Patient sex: M
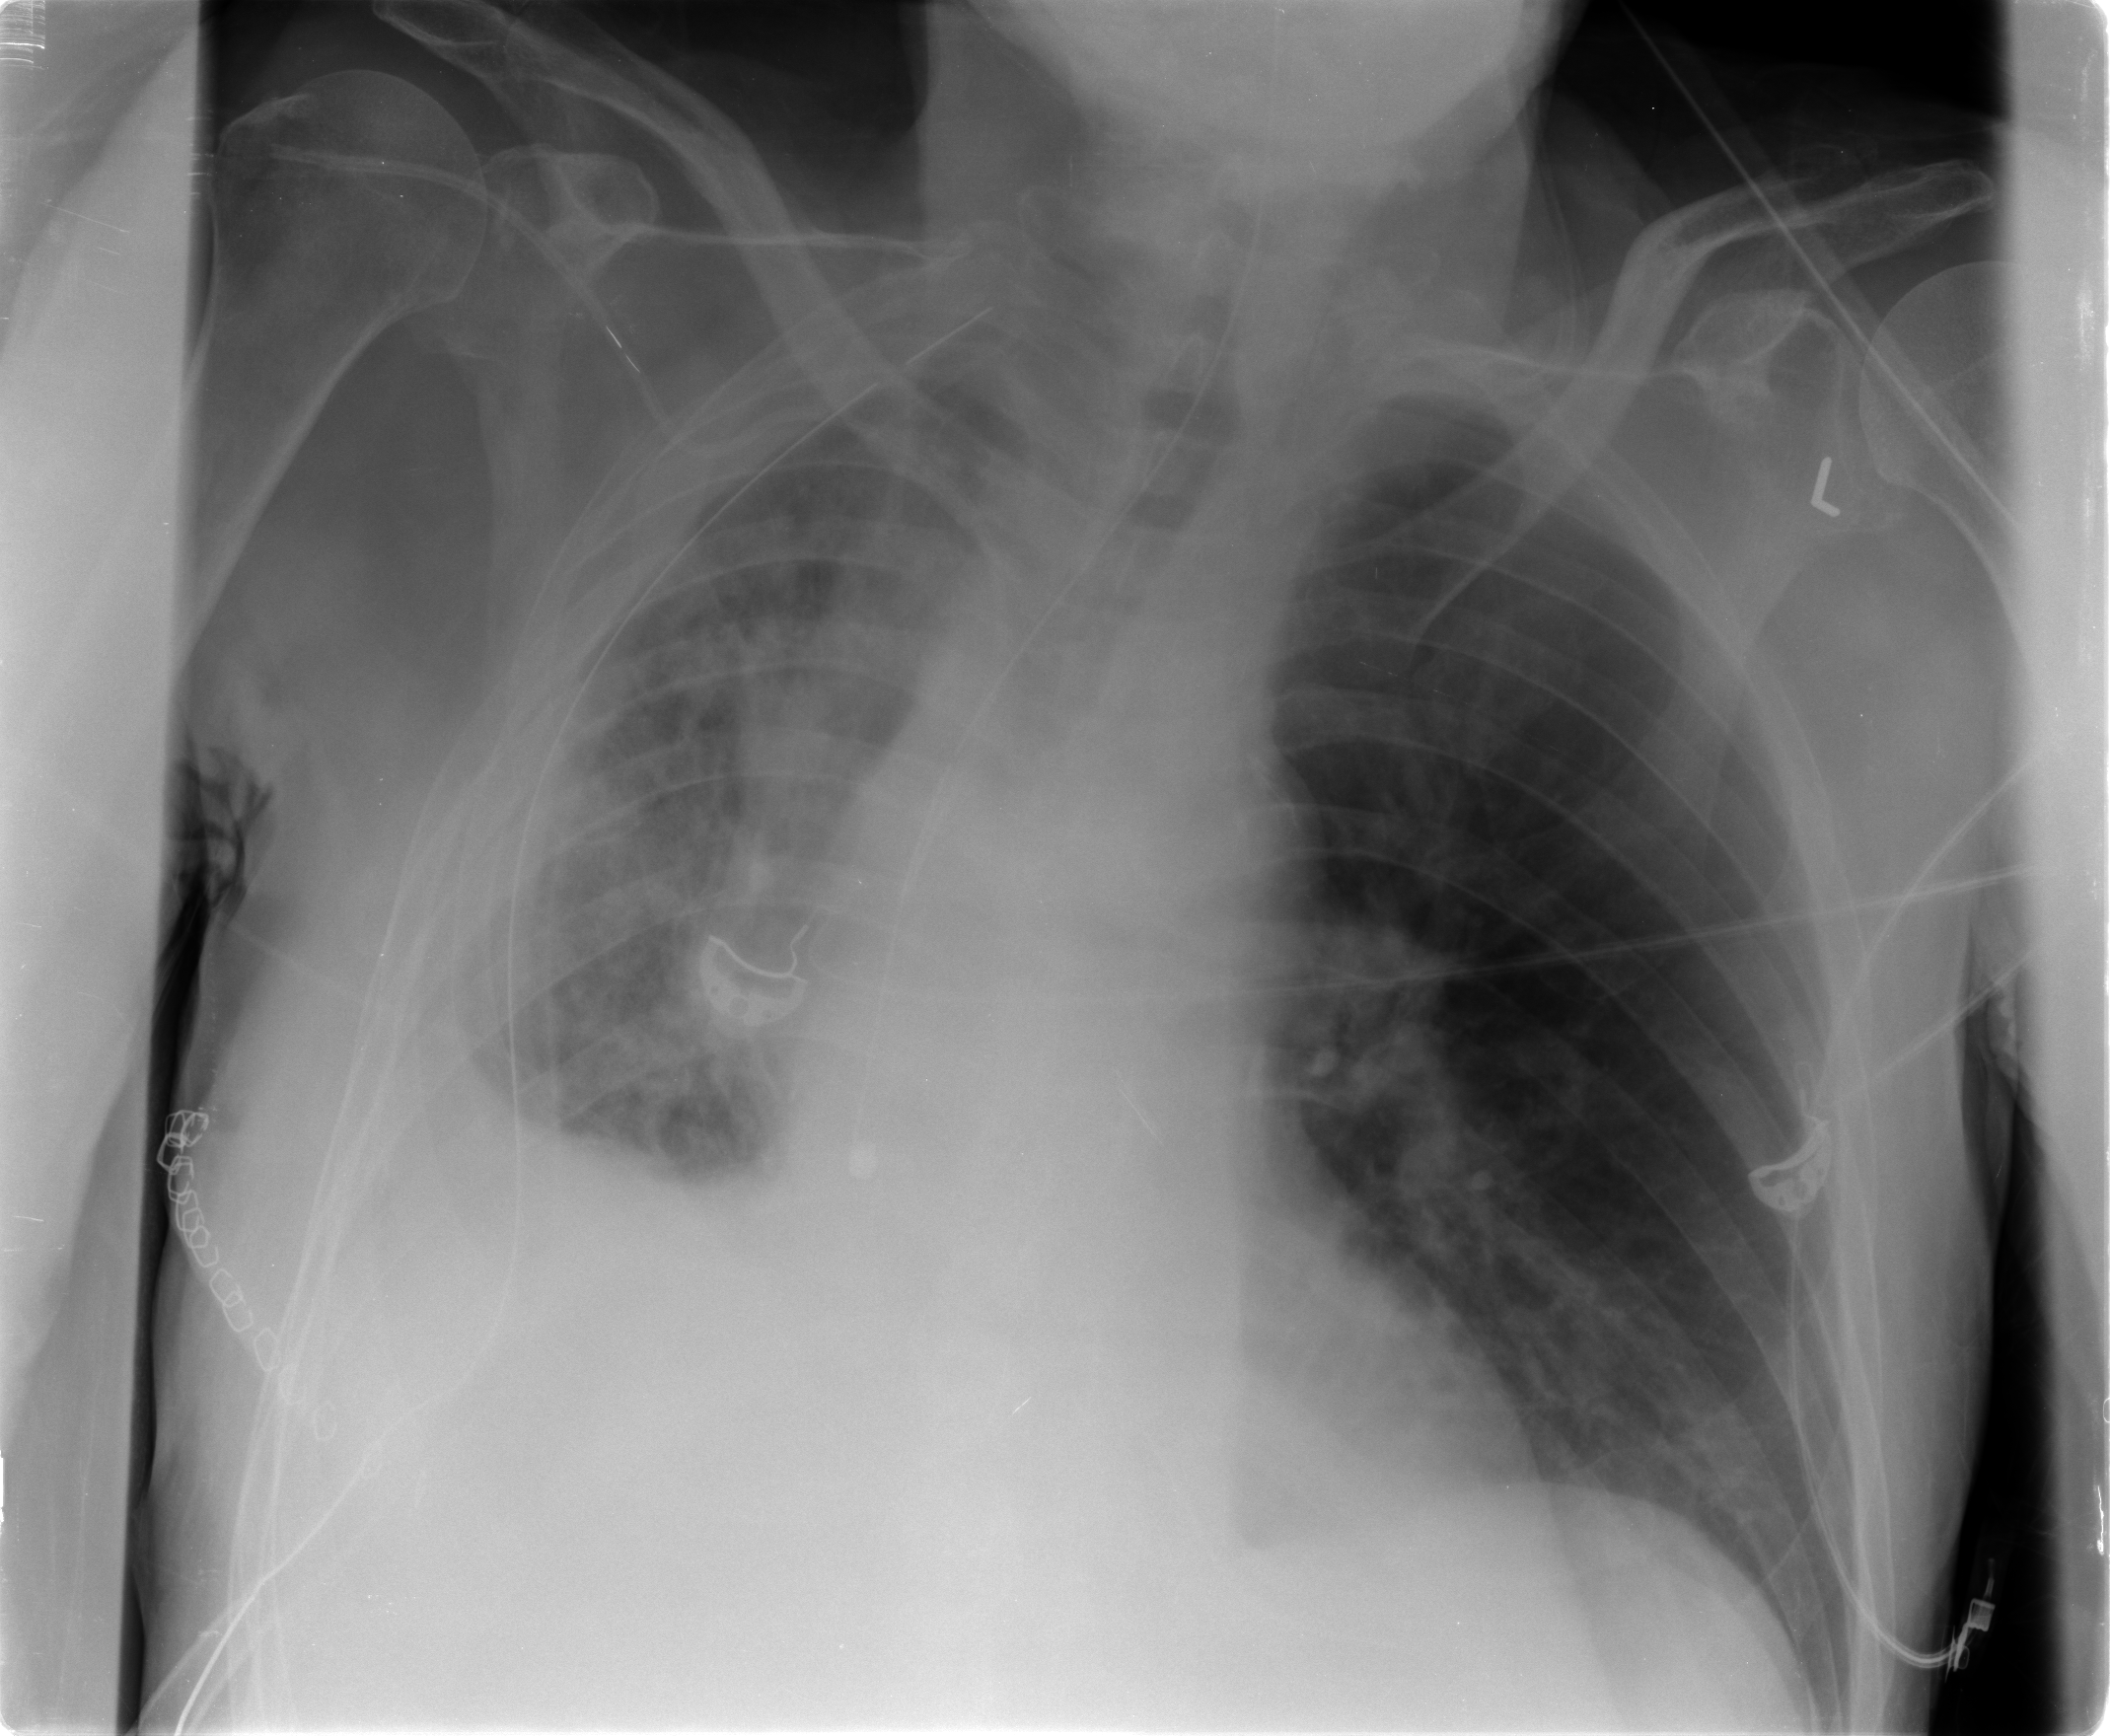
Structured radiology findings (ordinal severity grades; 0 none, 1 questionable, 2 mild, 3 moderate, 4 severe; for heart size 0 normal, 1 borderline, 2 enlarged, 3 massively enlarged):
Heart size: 0
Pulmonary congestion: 0
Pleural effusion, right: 2
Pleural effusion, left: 0
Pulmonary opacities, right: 3
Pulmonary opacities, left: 0
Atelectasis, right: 4
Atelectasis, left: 2